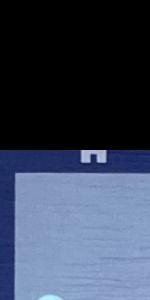
Label: Empty